Question: I'm using a radial gradient in Cairo, but I'm not getting the expected results. The radial gradient I'm getting is much less fuzzy than I'd expect and I can't seem to fiddle with the color stops in order to get the desired results. Here is the code:
'''
cairo_pattern_t *pat;
pat = cairo_pattern_create_radial(100.0, 100.0, 0.0, 100.0, 100.0, 20.0);
cairo_pattern_add_color_stop_rgba(pat, 0, 0, 0, 0, 1);
cairo_pattern_add_color_stop_rgba(pat, 1, 0, 0, 0, 0);
'''
Here is an image of what I'm talking about.

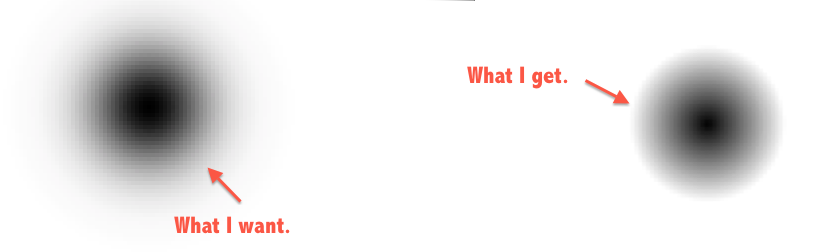
Answer: The #cairo IRC channel suggested (Thanks Company!) to use cairo_mask() instead of cairo_paint() to draw the gradient. That results in a squared instead of linear progression.
I did the following in lua. Sorry for the language, but it's easier to prototype something. This maps 1:1 to the C API and shouldn't be hard to translate:
'''
cairo = require("lgi").cairo
s = cairo.ImageSurface(cairo.Format.ARGB32, 200, 100)
c = cairo.Context(s)
c:set_source_rgb(1, 1, 1)
c:paint()
p = cairo.Pattern.create_radial(50, 50, 0, 50, 50, 20)
p:add_color_stop_rgba(0, 0, 0, 0, 1)
p:add_color_stop_rgba(1, 0, 0, 0, 0)
c:save()
c:rectangle(0, 0, 100, 100)
c:clip()
c.source = p
c:paint()
c:restore()
p = cairo.Pattern.create_radial(50, 50, 2, 50, 50, 25)
p:add_color_stop_rgba(0, 0, 0, 0, 1)
p:add_color_stop_rgba(1, 0, 0, 0, 0)
c:translate(100, 0)
c:save()
c:rectangle(0, 0, 100, 100)
c:clip()
c.source = p
c:mask(p)
c:restore()
s:write_to_png("test.png")
'''
To me, the second circle (The one that was cairo_mask()'d with a black source) looks a lot more like what you want: